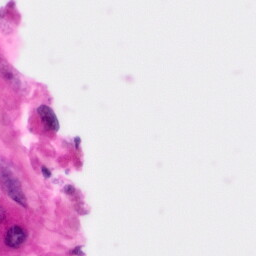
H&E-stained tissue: Pancreatic